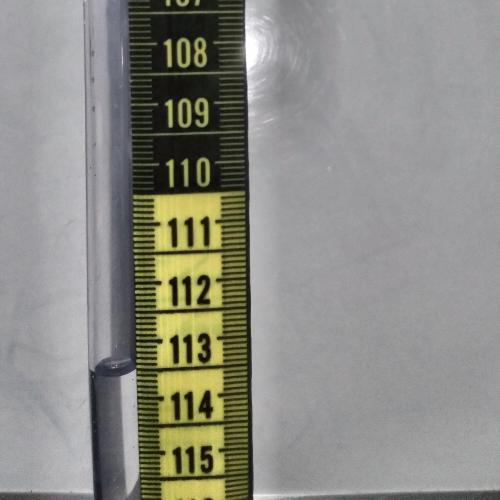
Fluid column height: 113.5 cm